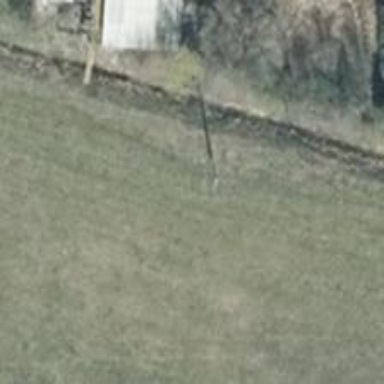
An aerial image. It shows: Power pole.